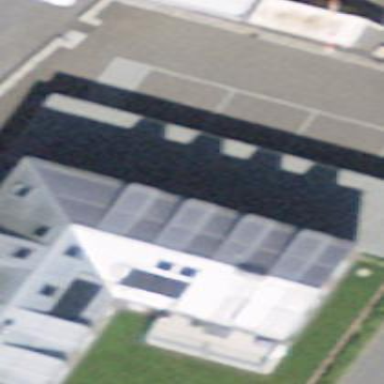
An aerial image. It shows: View of roof of building.